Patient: sex M, age 71
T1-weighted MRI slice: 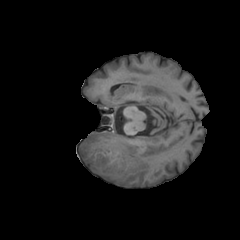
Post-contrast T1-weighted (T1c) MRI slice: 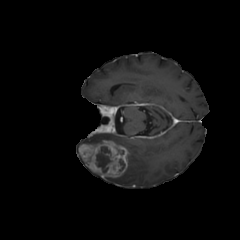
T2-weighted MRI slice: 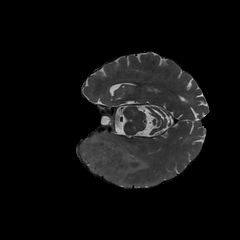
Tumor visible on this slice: yes
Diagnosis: Glioblastoma, IDH-wildtype
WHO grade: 4